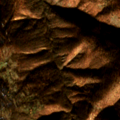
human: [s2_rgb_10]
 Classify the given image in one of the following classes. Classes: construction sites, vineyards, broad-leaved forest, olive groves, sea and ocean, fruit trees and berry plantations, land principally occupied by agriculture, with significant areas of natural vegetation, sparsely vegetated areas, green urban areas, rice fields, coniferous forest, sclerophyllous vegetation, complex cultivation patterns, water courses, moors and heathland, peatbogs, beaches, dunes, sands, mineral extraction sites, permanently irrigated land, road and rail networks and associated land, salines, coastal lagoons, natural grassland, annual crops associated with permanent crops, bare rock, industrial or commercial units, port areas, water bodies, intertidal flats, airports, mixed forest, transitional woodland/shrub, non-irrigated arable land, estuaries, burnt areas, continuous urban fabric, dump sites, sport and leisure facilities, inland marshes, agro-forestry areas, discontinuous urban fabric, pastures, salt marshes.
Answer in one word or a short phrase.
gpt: broad-leaved forest, natural grassland, transitional woodland/shrub